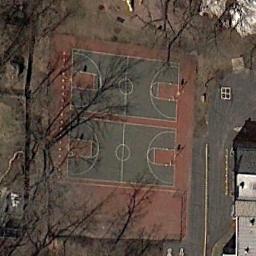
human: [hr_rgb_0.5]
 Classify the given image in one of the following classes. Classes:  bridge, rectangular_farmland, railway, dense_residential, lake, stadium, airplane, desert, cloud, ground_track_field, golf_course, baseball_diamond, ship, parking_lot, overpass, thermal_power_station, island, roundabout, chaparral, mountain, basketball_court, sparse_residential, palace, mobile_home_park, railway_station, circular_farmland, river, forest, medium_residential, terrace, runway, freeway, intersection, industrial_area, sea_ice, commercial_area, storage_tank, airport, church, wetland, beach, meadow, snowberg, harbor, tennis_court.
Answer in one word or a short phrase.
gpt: basketball_court